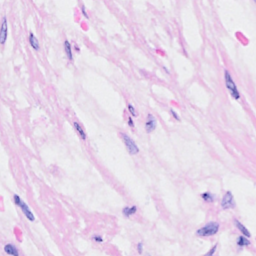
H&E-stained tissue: Breast